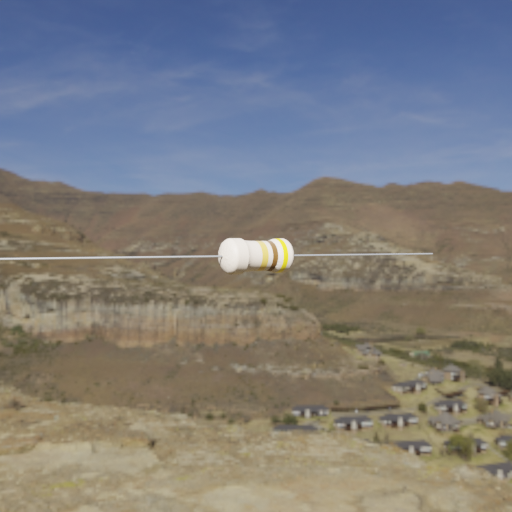
Resistor colour bands (in order): gold, brown, yellow